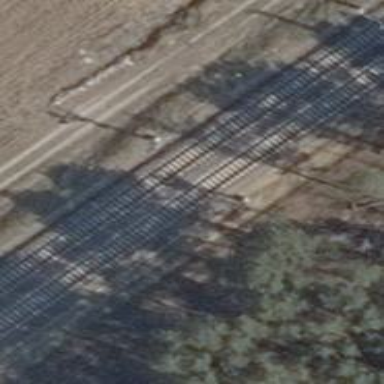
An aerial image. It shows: Railway signal.